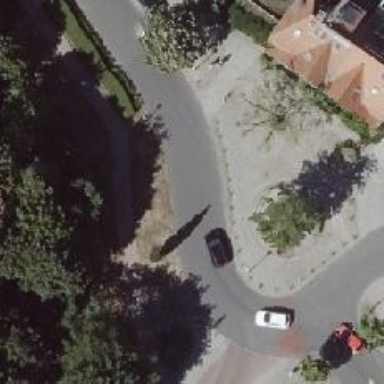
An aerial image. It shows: Residential road with asphalt surface and parallel parking lane on the left side.